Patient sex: M
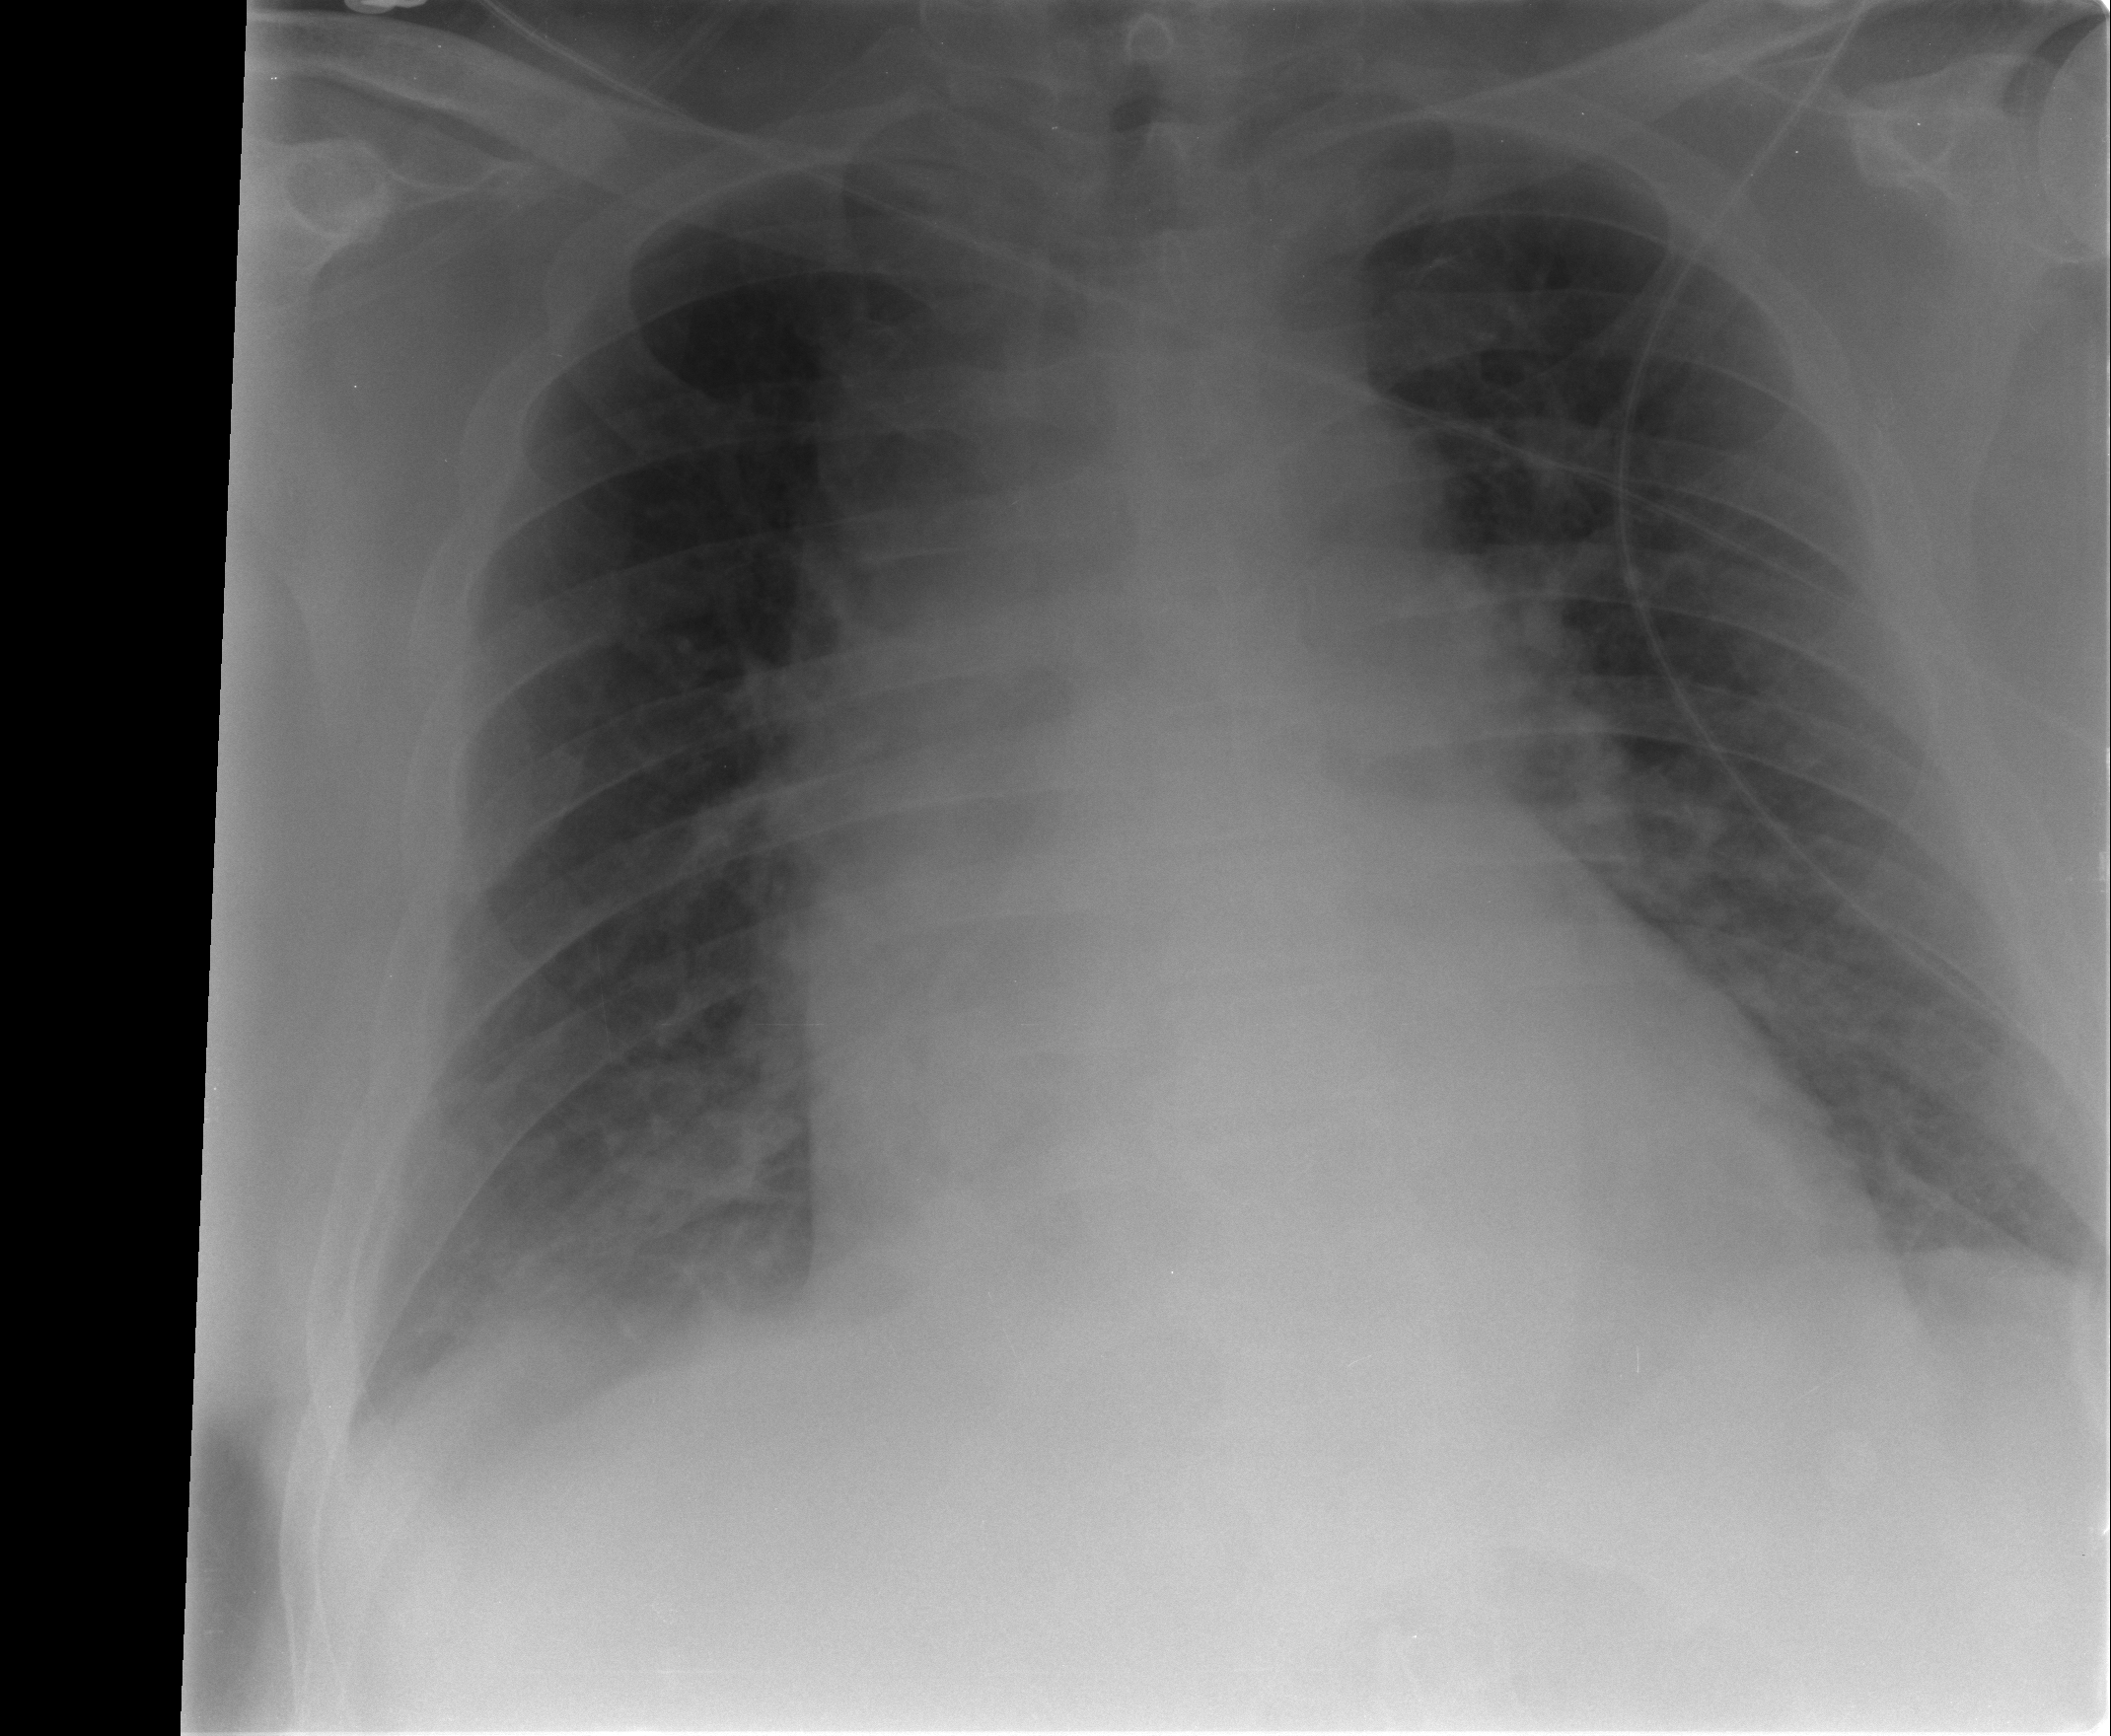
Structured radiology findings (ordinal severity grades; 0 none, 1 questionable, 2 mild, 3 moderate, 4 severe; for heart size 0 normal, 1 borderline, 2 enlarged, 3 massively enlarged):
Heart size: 0
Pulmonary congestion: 1
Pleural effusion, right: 2
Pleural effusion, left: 0
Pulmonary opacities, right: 0
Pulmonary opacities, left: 0
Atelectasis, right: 2
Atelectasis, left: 2